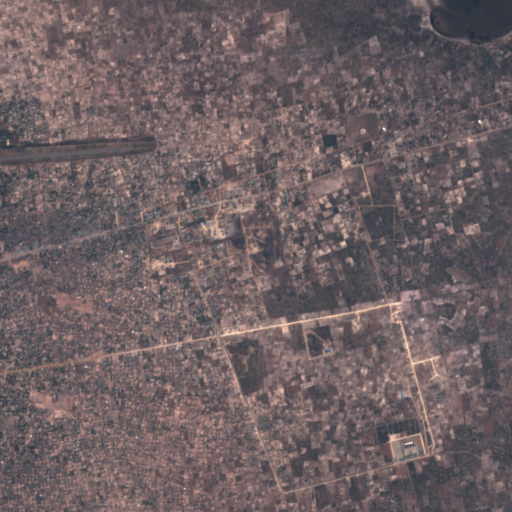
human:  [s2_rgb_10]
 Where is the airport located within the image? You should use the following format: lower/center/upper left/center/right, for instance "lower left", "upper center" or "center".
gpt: The airport is located in the upper left of the image.
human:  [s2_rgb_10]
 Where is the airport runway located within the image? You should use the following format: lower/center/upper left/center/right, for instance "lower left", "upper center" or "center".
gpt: The airport runway is located in the upper left of the image.
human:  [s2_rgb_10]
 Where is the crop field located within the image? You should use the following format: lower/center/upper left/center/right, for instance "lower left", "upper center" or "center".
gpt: The crop field is located in the center of the image.
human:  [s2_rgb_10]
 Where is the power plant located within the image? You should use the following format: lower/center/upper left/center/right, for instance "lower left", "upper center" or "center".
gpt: There is no power plant in the image.